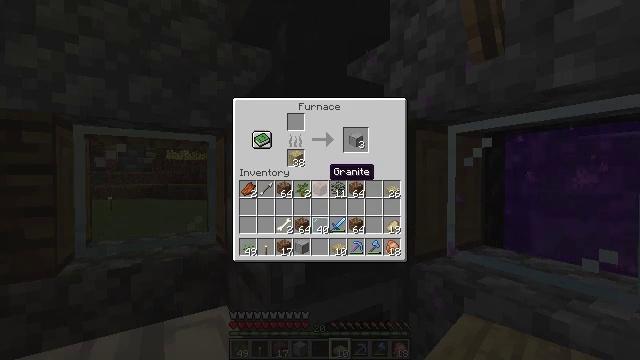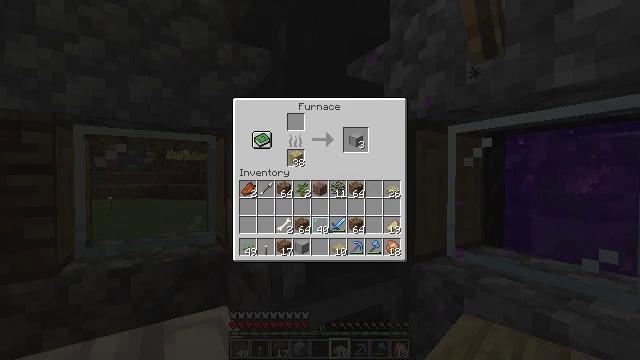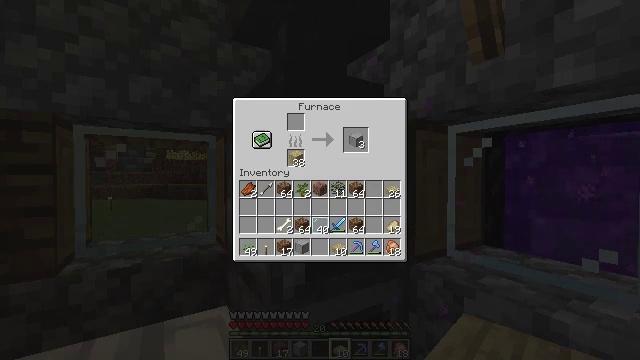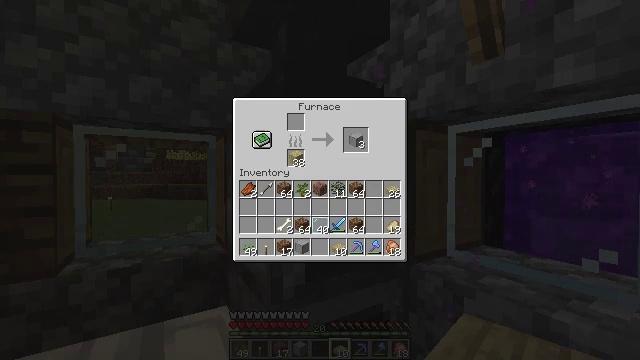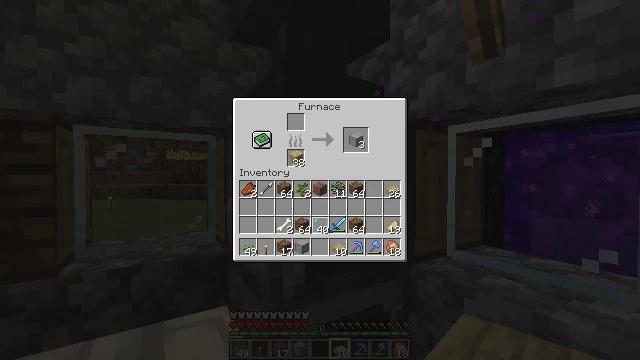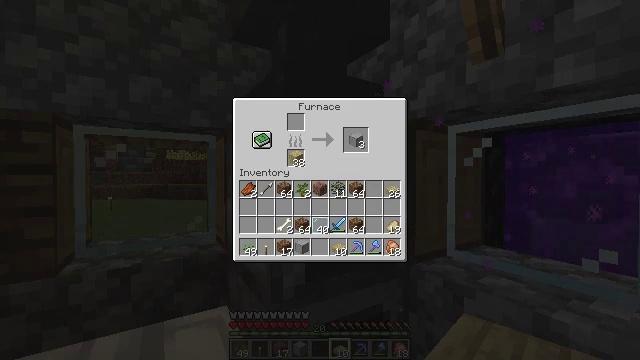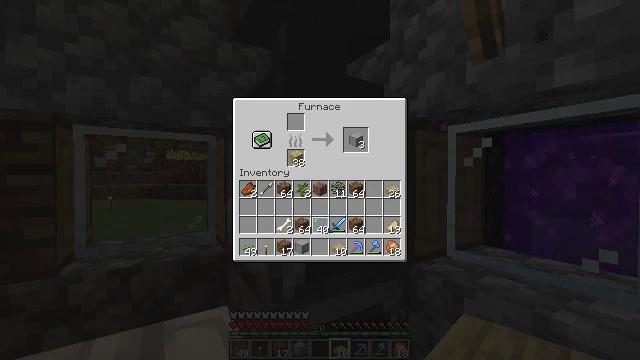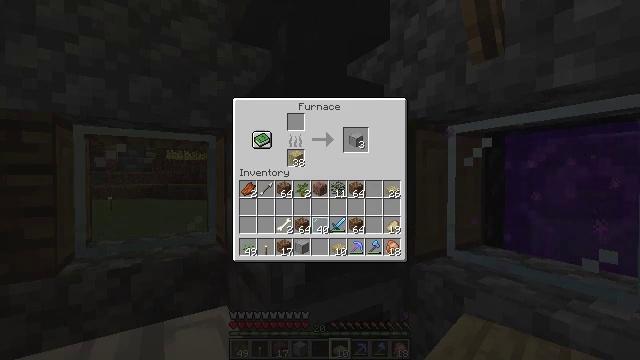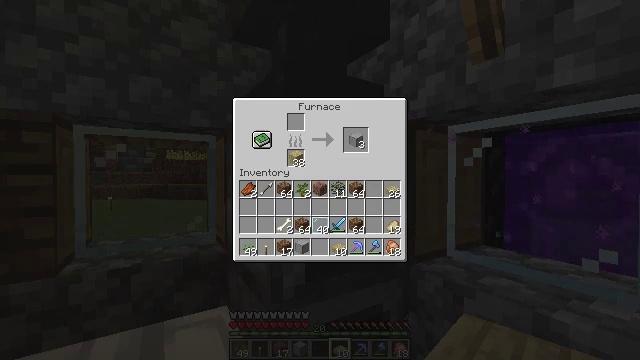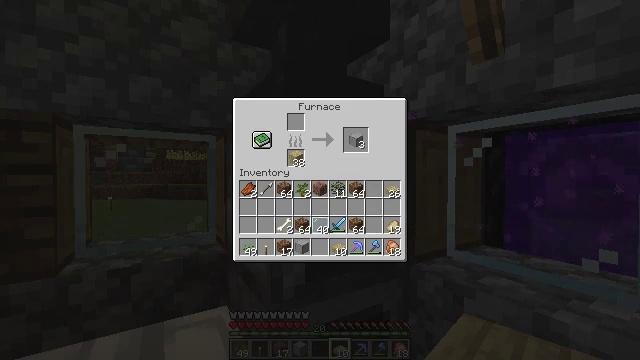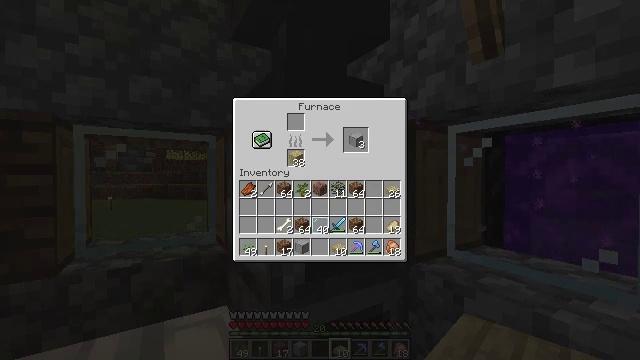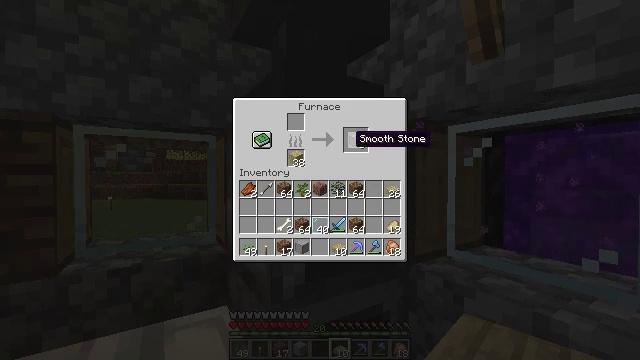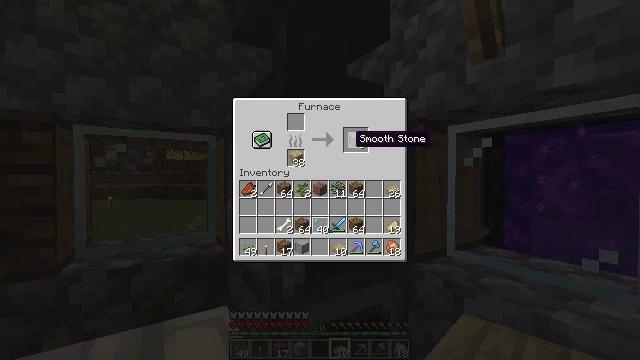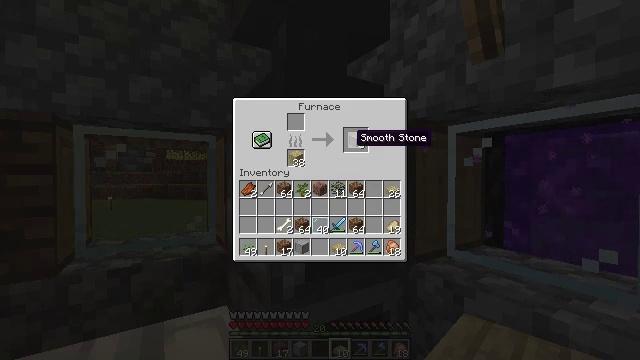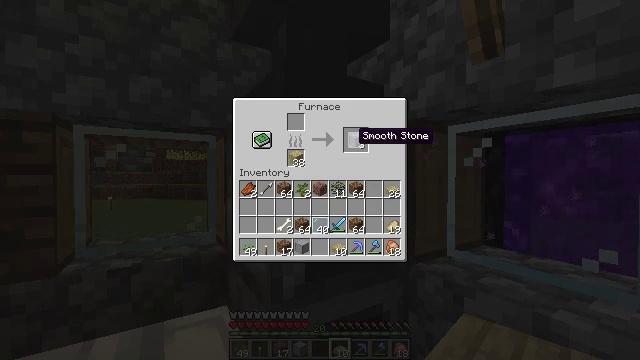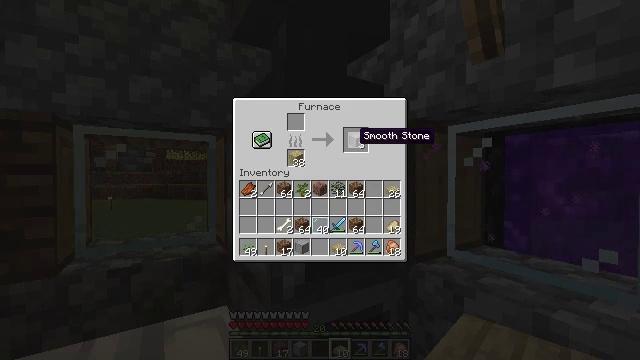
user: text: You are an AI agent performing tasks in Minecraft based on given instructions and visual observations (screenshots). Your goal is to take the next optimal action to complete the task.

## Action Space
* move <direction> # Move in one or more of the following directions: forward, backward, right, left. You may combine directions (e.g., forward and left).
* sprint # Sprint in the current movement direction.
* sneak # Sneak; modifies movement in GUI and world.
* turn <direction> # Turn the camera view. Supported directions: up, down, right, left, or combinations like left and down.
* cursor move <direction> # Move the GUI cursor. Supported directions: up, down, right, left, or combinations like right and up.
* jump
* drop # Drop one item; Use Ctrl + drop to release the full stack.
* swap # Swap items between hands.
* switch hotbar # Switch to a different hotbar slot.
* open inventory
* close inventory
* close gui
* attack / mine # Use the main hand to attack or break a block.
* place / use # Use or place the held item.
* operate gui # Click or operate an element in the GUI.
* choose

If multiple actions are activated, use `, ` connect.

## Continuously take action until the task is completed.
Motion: motion action
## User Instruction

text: craft item air
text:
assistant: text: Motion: no_op
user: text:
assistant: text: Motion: cursor move up
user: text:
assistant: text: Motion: no_op
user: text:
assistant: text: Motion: no_op
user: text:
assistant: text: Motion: no_op
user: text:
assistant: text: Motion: no_op
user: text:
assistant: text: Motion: no_op
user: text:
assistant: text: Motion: no_op
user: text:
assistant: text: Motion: no_op
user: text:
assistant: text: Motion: no_op
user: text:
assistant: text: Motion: no_op
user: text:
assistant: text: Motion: no_op
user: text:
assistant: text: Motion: no_op
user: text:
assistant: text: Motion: no_op
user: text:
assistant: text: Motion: no_op
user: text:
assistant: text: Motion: no_op
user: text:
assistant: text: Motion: no_op
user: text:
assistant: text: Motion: no_op
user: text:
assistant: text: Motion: no_op
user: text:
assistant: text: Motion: no_op
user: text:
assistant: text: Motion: no_op
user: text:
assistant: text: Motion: no_op
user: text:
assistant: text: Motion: no_op
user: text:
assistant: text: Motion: no_op
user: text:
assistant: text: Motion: no_op
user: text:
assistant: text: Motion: no_op
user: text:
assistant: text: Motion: no_op
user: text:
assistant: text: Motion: no_op
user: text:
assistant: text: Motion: no_op
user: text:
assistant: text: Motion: sneak